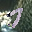
Label: 7